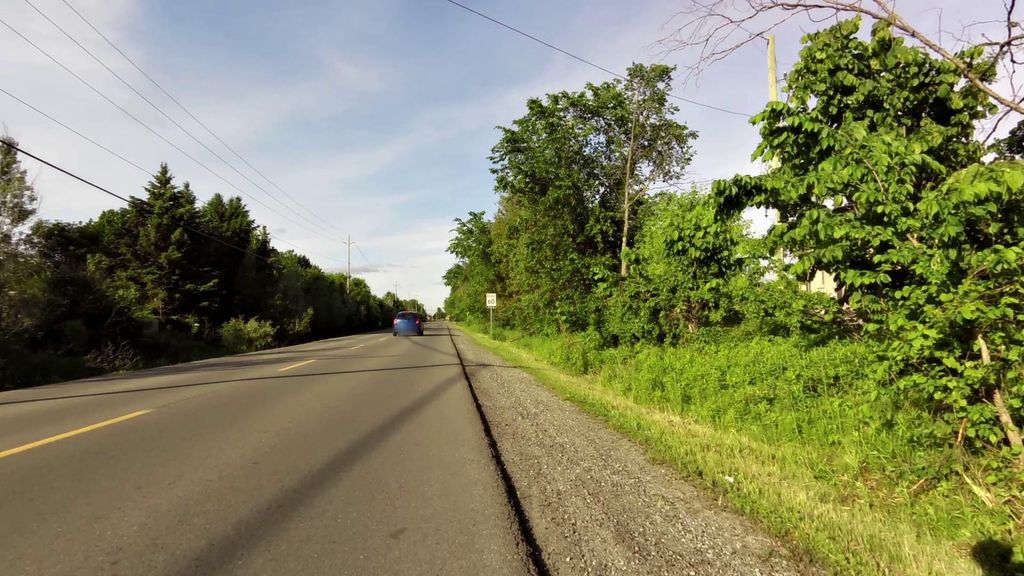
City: ottawa-gatineau